Interaction volume radius: 10 \u00c5
Interaction volume height: 10 \u00c5
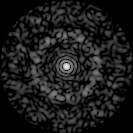
Disorder parameter: 0.8212